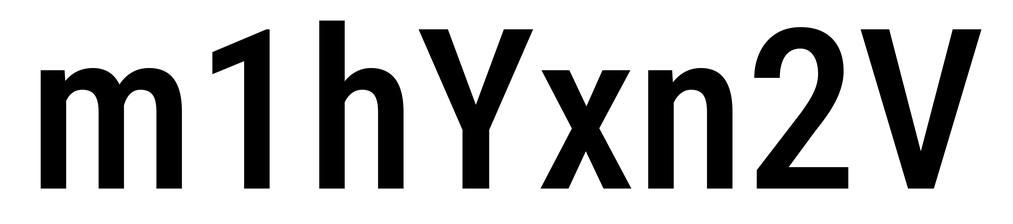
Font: Roboto_Condensed_Medium